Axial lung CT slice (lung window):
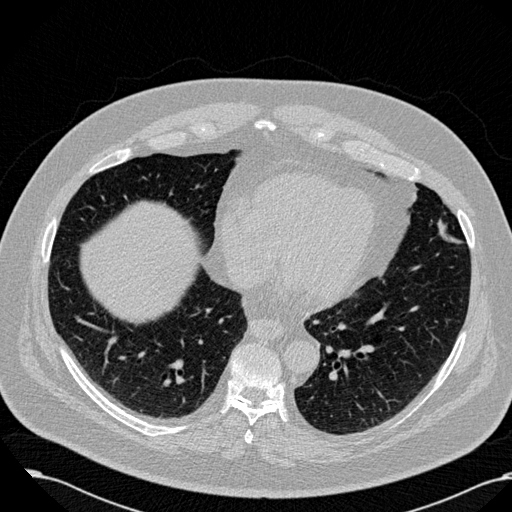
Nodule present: no